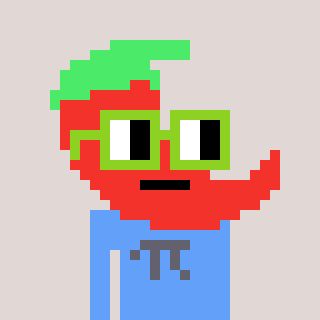
a pixel art character with square light green glasses, a chilli-shaped head and a blue-colored body on a warm background